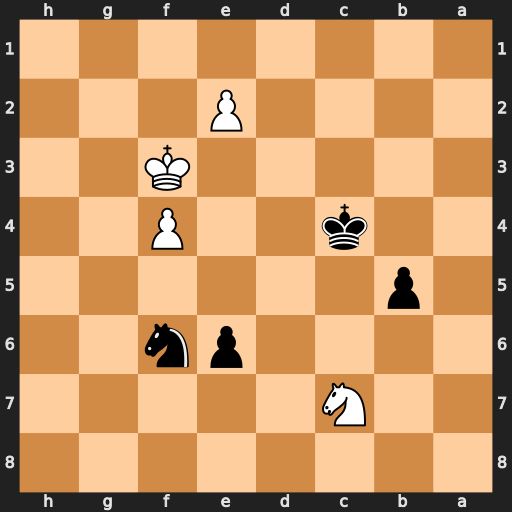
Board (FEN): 8/2N5/4pn2/1p6/2k2P2/5K2/4P3/8
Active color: b
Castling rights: -
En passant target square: -
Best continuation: b4 Ke3 Ne4 Kxe4 b3 Nxe6 b2